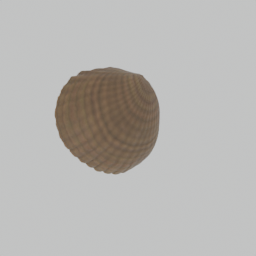
Label: animals